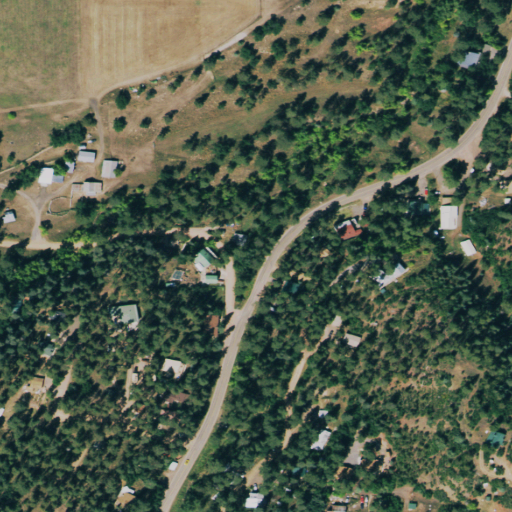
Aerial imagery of valley in Colorado named Game Gulch containing evergreen forest, open development, shrub, cultivated crops, grassland, deciduous forest, and low intensity development